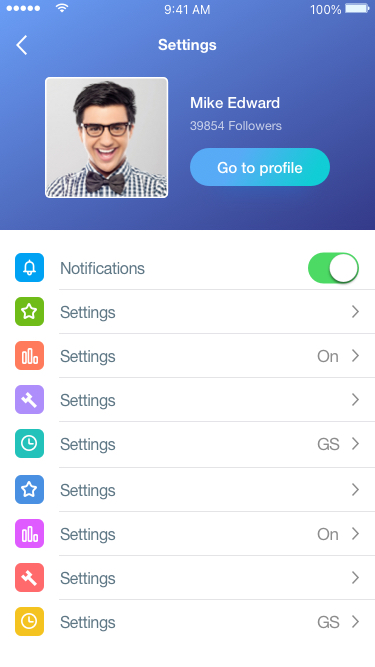
Text in this UI design:
Mike Edward
39854 Followers
Go to profile
Settings
GS
Settings
Settings
On
Settings
Settings
Notifications
GS
Settings
Settings
On
Settings
Settings